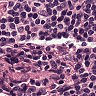
Metastatic tissue present: no